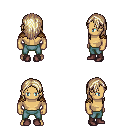
a pixel art fantasy rpg character, male body template, human, tanned skin, leather shoulder armor, teal pants, white blonde long hairstyle, maroon shoes, four views (front, back, left, right), 2x2 character sprite sheet, small pixel art, hard edges, no anti-aliasing